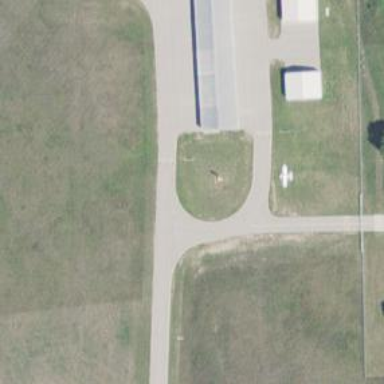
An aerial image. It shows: Image of taxiway at airport.